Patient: sex F, age 60
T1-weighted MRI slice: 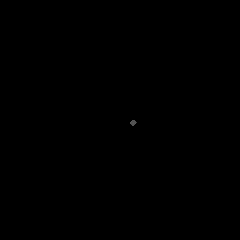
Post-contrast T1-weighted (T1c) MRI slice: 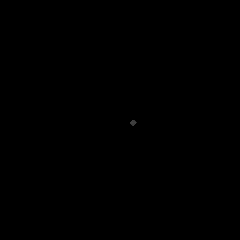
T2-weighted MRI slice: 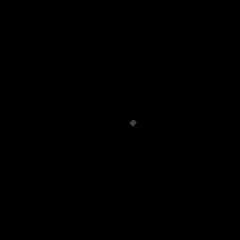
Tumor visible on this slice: no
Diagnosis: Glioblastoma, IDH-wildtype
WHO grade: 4